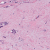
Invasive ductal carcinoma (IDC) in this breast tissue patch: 0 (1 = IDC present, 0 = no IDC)